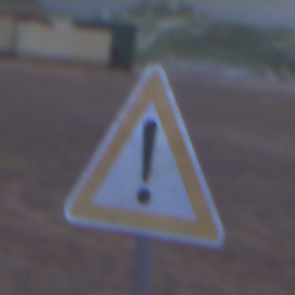
Verkehrszeichen: Gefahrenstelle
Umgebung: Outdoor, Urban
Tageszeit: SunriseSunset
Wetter: Overcast
Licht: Natural
Jahreszeit: NotSpecified
Kontrast: LowContrast